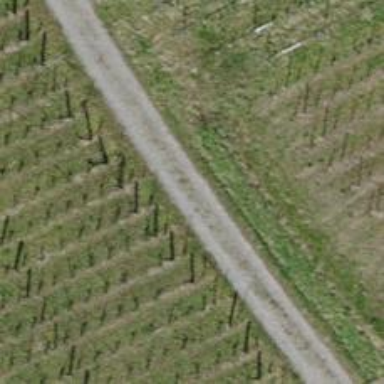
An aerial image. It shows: Gravel track with grade3 tracktype.